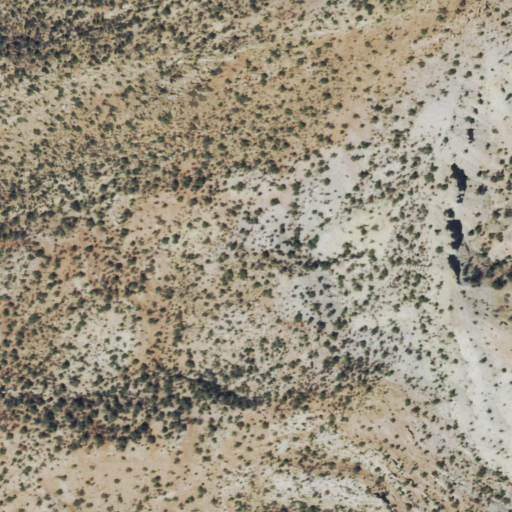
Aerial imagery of cliff(s) in Colorado named Red Rocks containing shrub and evergreen forest